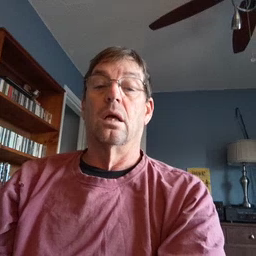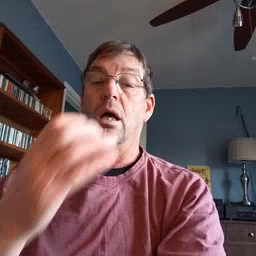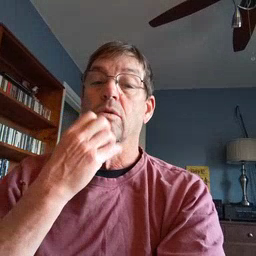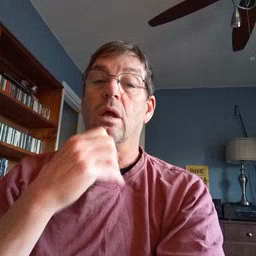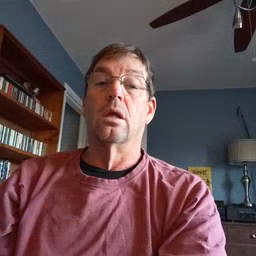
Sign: underwear